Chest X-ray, PA view. Patient: 51 years old, sex F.
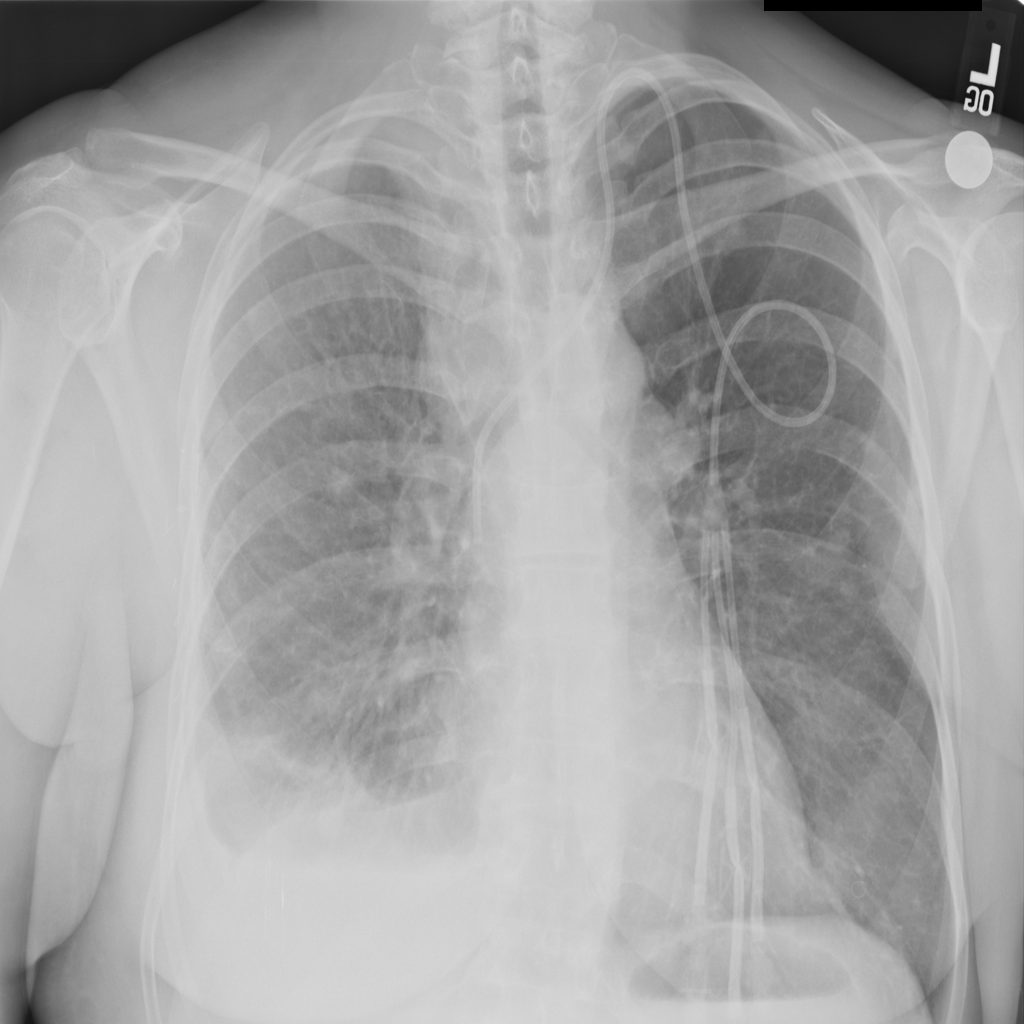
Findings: Effusion, Nodule